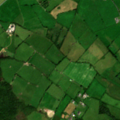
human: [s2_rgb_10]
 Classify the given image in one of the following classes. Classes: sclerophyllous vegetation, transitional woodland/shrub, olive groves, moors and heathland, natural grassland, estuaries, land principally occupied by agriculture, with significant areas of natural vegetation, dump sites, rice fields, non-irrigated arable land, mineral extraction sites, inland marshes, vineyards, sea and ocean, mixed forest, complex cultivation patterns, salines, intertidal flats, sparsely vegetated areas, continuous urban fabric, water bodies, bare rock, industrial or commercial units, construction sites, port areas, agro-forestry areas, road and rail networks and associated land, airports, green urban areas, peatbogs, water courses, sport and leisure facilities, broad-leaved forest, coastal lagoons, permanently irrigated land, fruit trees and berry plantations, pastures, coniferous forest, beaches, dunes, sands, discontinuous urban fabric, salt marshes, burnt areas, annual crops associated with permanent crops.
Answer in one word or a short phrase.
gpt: pastures, broad-leaved forest